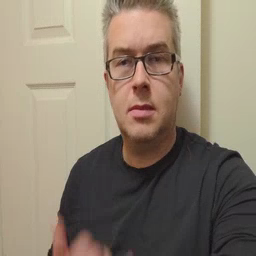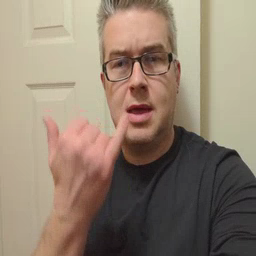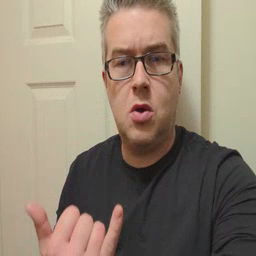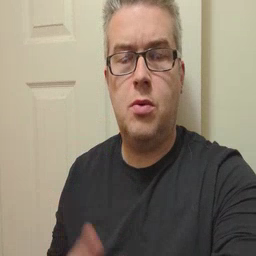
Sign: now